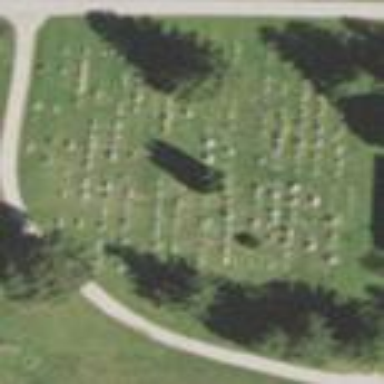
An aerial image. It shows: Cemetery or graveyard.